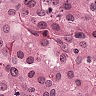
Metastatic tissue present: yes